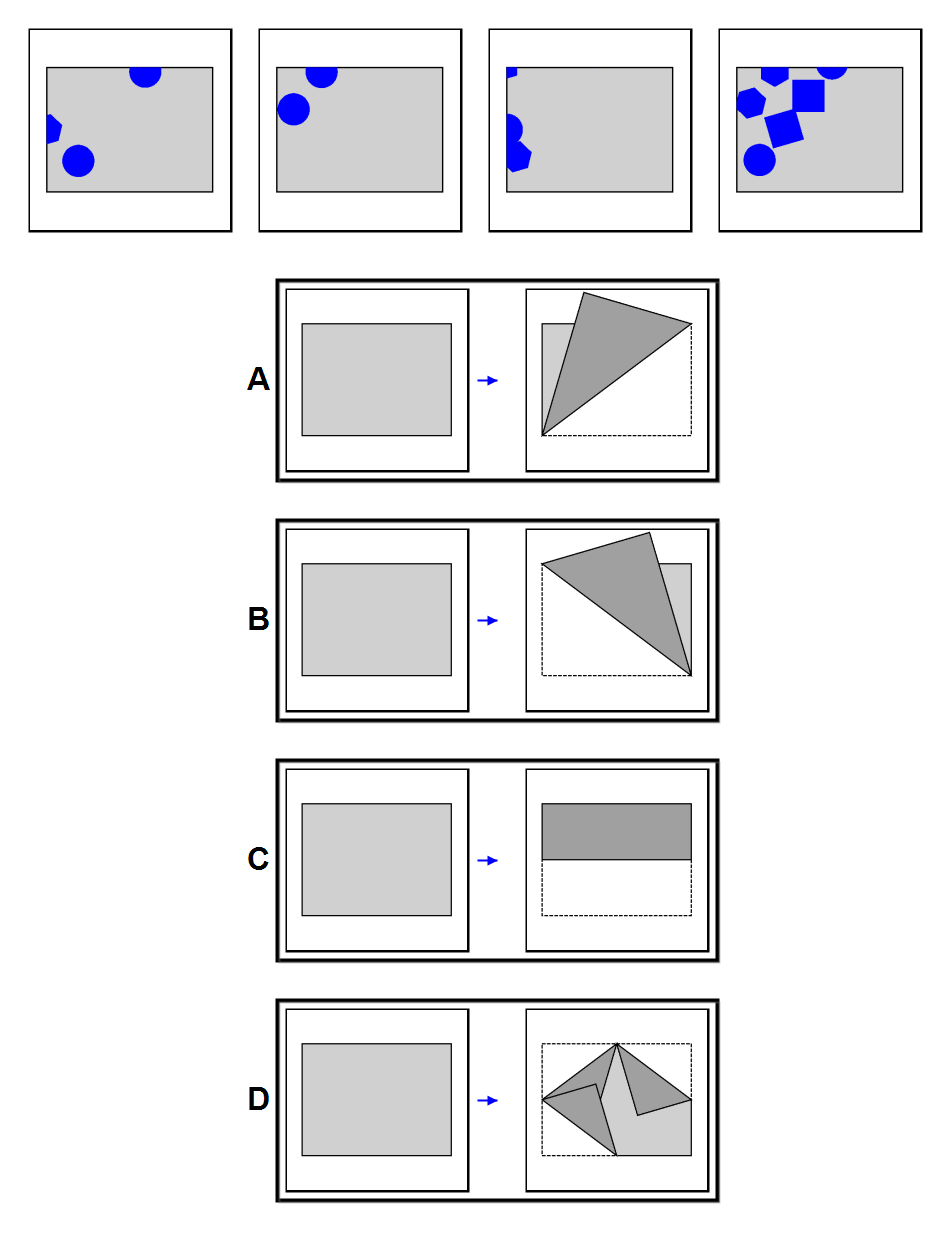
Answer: B